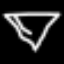
Label: diamond